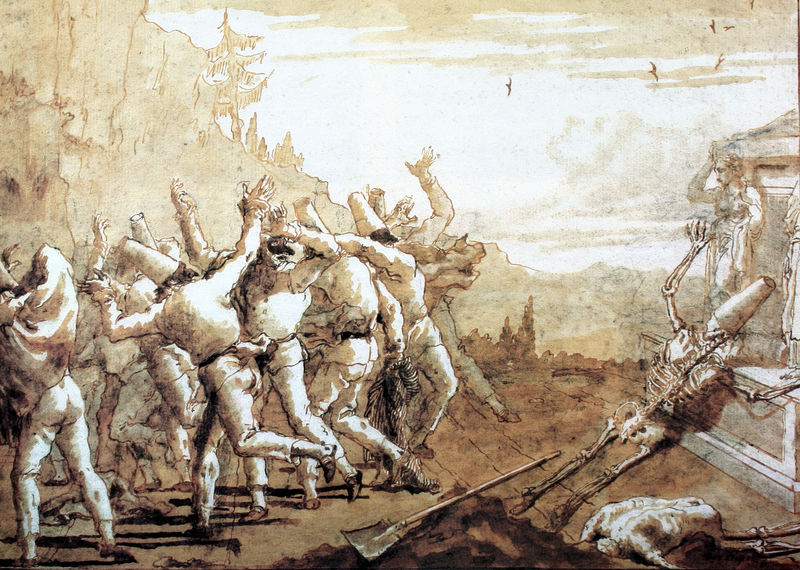
Titel: Die Erscheinung an Pulcinellas Grab
Künstler: Giovanni Domenico Tiepolo
Standort: New York
Institution: Mr. and Mrs. Eugene Victor Thaw
Schlagwörter: baum, berg, felsen, gemälde, himmel, kampf, mann, vogel, weiß, wolken, aquarell, bäume, landschaft, menschen, ocker, braun, grau, hintergrund, hut, hüte, licht, männer, schwarz, szene, zeichnung, dach, gürtel, haus, wolke, beige, tanz, feier, mützen, architektur, arme, entsetzen, leiche, sockel, tod, tot, toter, gesten, erde, hügel, vögel, sonne, boden, wald, skulptur, statue, beine, sprung, japan, papier, schuhe, laufen, berge, gebirge, hang, steilhang, giebel, grisaille, sepia, figuren, tannen, angst, gewalt, krieg, soldaten, maskerade, goya, fallen, freude, flucht, knochen, laviert, tusche, blut, erschrecken, maske, aufruhr, denkmal, radierung, lithografie, waffen, gemetzel, tote, fliehen, furcht, getümmel, panik, schrecken, tanne, sterbende, altar, skelett, grab, leichnam, gewehr, griechenland, erscheinung, tempel, turban, islam, karyatiden, schaufel, spaten, harlekin, grabmal, gerippe, sterbend, erdhügel, schreck, tiepolo, erregung, masken, stolpern, guache, akroter, grissaille, bütten, francisco de goya, schippe, pulcinella, konus, ngoya, skelettt, harlekon, stolpernd, die schrecken des krieges, los desastros della guerra, tanzende männer